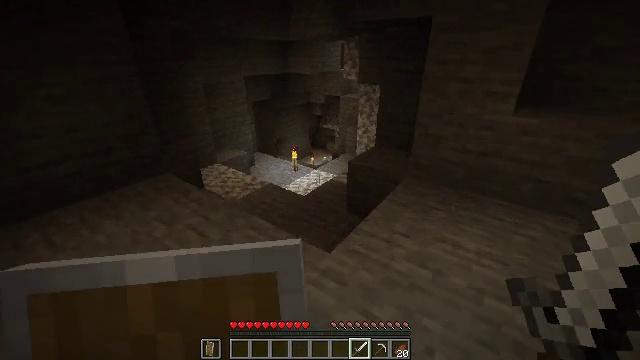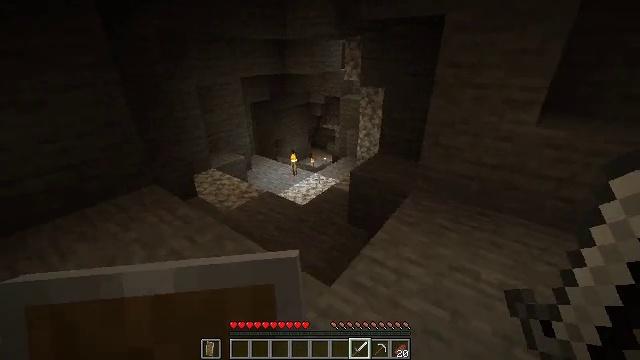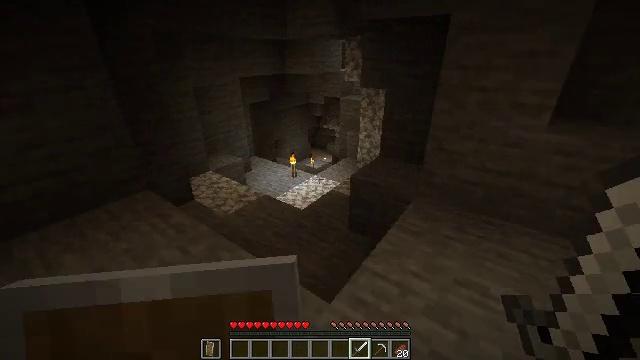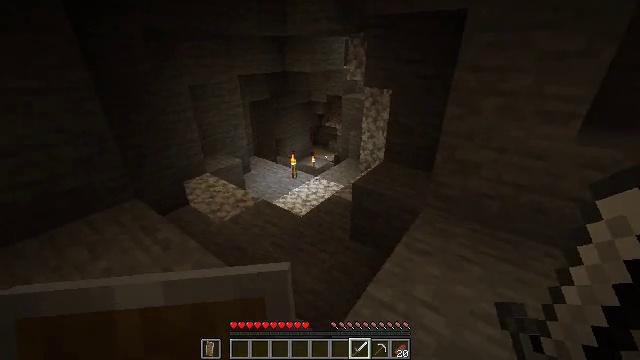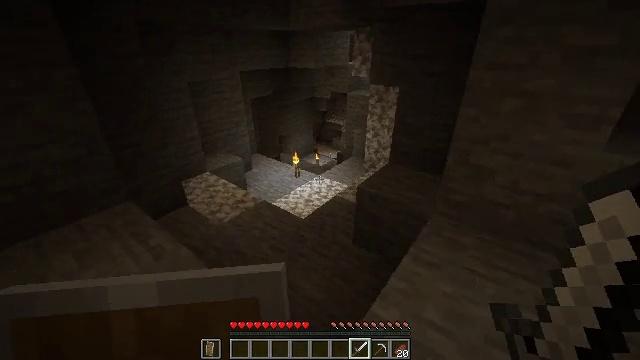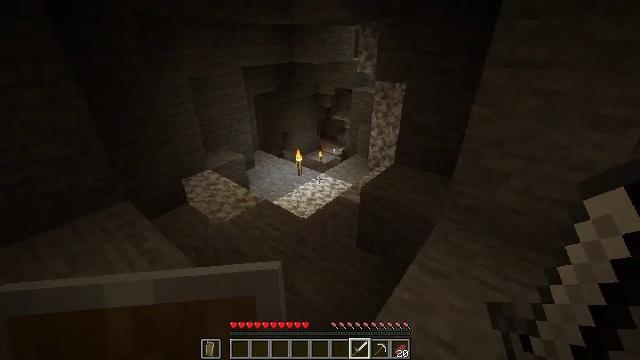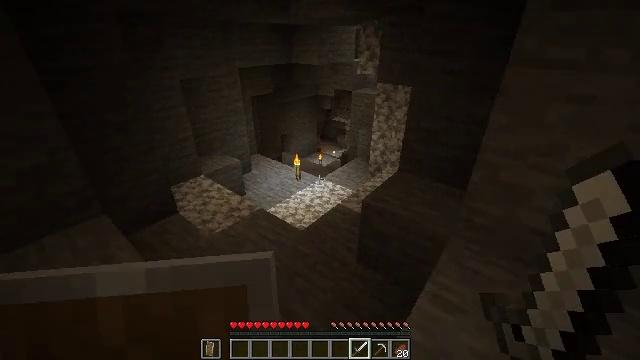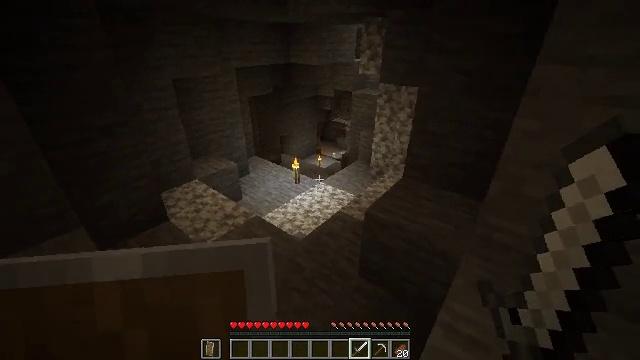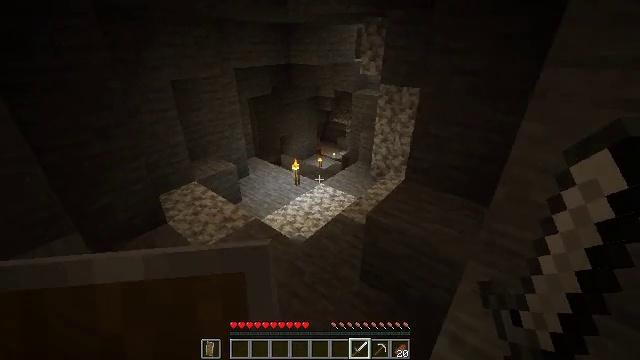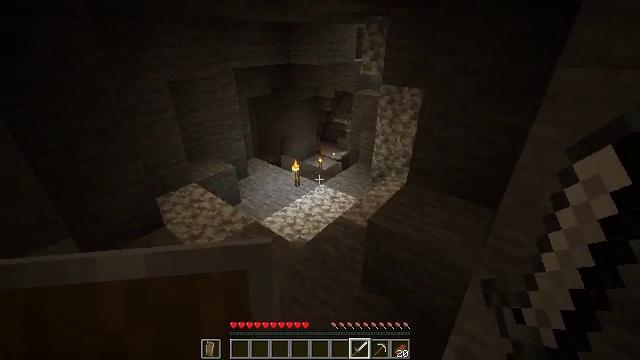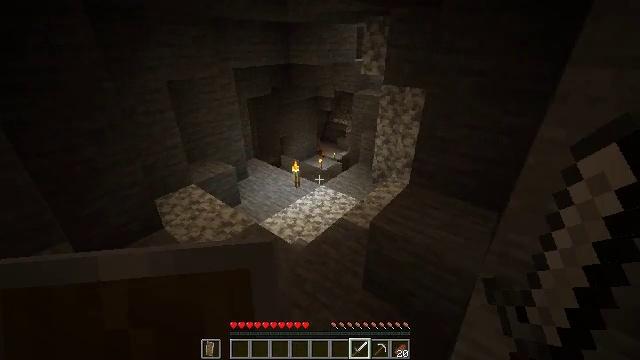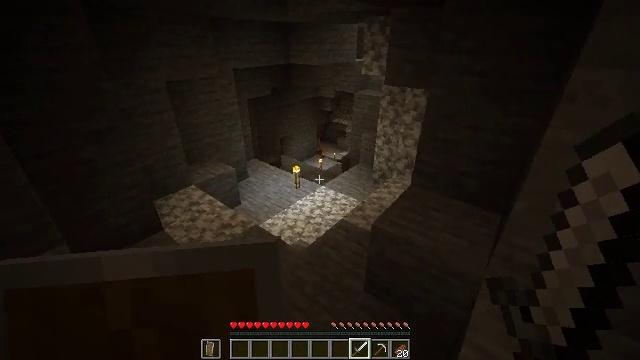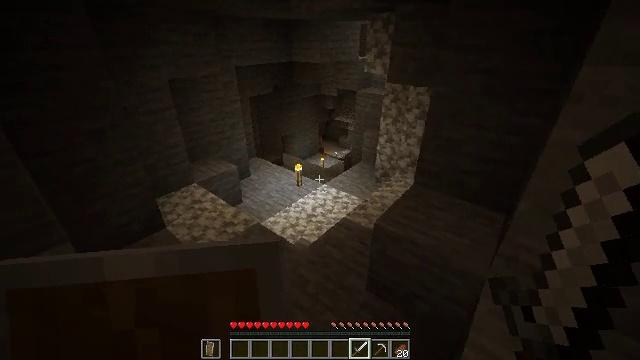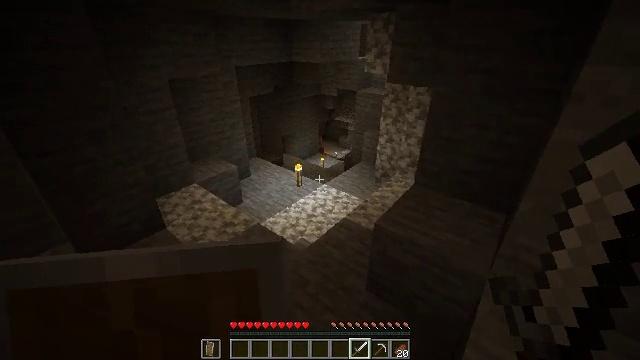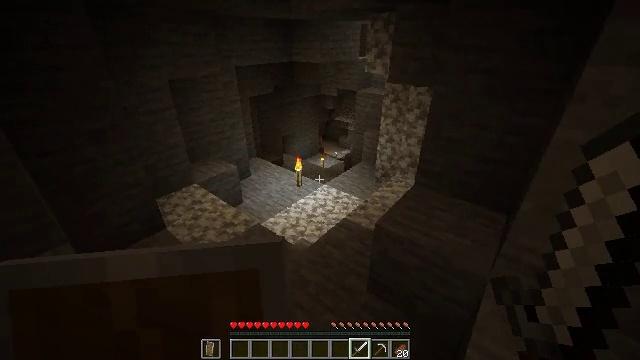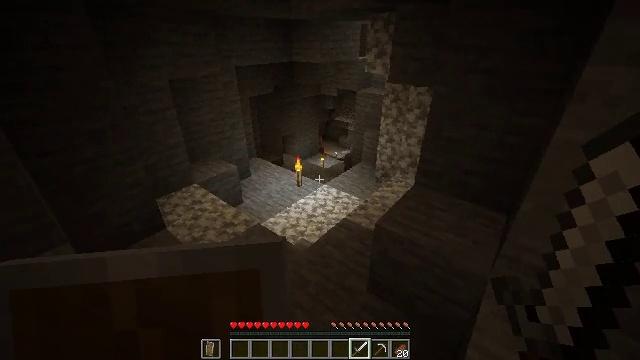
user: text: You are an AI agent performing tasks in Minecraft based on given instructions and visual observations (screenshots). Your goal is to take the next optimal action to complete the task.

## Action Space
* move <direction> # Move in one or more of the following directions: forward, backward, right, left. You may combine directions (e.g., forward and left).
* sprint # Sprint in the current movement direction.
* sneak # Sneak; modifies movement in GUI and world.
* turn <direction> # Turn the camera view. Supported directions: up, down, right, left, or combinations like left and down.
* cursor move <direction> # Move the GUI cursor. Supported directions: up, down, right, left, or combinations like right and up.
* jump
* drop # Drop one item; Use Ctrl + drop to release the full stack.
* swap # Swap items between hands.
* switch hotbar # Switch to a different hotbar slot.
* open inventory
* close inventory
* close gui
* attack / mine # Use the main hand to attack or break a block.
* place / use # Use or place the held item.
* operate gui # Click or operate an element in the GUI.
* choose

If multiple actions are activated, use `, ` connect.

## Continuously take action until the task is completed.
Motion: motion action
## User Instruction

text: Attack the spawner to disable it.
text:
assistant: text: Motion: move forward
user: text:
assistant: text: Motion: move forward
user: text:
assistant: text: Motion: move forward
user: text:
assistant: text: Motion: move forward
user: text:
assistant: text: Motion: move forward
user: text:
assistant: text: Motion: move forward
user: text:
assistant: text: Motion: move forward
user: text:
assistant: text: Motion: no_op
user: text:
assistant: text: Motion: no_op
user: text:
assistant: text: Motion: no_op
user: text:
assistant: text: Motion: no_op
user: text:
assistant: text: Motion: no_op
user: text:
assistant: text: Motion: no_op
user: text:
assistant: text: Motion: no_op
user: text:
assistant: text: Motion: no_op
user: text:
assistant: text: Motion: no_op
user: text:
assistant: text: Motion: no_op
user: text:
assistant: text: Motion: no_op
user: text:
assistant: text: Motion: move forward
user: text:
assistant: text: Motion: move forward
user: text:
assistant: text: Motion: move forward
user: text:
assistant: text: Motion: no_op
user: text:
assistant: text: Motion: move forward
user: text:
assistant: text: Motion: move forward
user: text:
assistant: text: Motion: move forward
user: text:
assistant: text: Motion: move forward
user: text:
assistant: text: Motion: move forward, turn left
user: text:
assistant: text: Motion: move forward
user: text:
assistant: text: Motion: move forward
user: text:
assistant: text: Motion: move forward